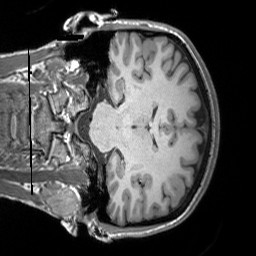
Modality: T1w
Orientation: coronal
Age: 26
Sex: female
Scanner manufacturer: siemens
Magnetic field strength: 3 T
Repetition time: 1.9 s
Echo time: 0.00252 s